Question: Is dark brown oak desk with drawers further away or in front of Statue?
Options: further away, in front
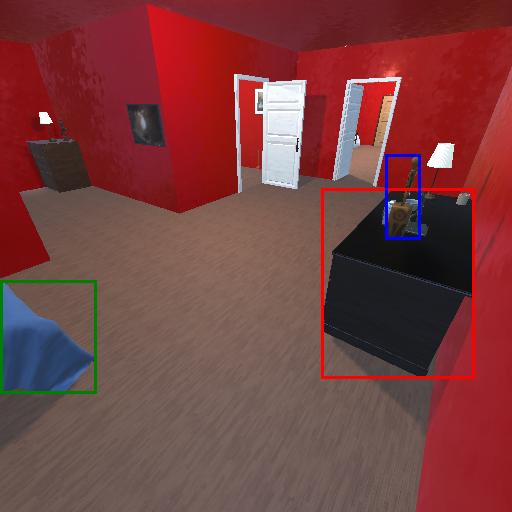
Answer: further away